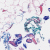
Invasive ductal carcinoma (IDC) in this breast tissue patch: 0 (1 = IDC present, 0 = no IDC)